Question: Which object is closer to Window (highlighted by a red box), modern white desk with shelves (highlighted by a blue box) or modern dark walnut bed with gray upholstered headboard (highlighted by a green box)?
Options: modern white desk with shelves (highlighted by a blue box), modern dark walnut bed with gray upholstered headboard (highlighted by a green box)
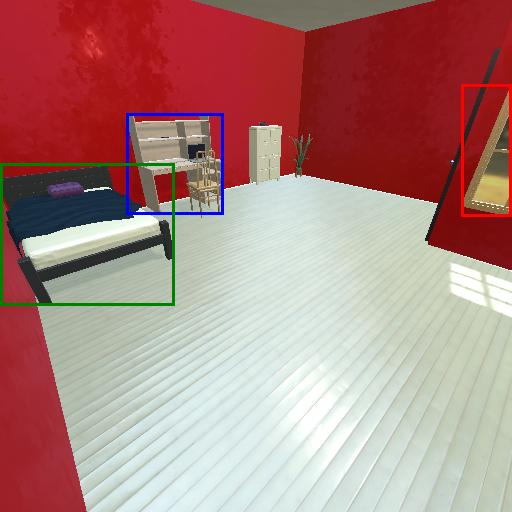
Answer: modern white desk with shelves (highlighted by a blue box)